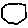
Label: hexagon